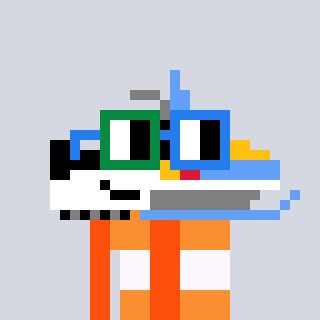
a pixel art character with square green and blue glasses, a snowmobile-shaped head and a orange-colored body on a cool background